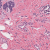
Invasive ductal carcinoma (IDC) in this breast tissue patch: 1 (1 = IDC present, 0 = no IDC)